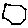
Label: hexagon